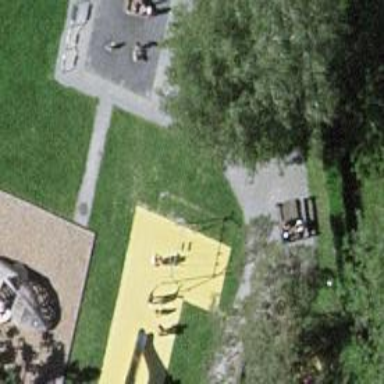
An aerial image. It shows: Playground with swings.